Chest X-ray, AP view. Patient: 60 years old, sex M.
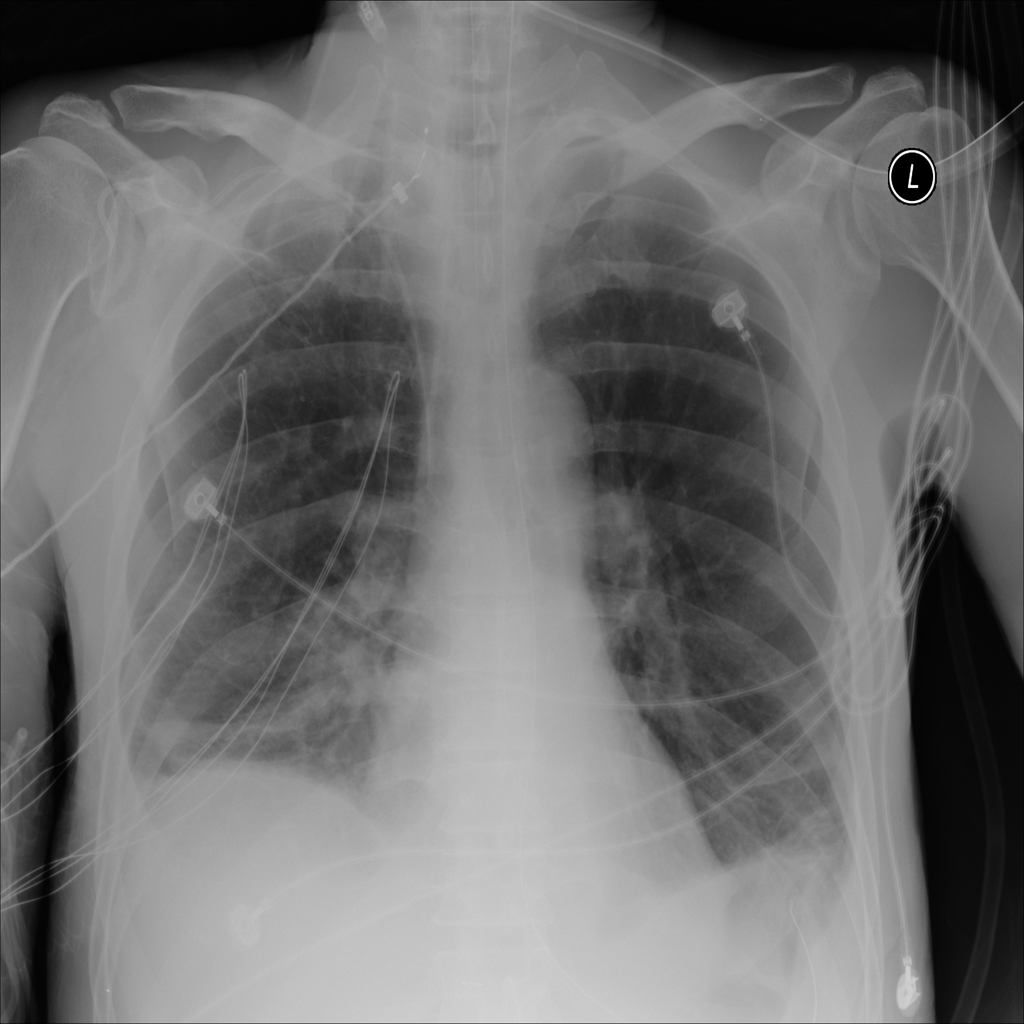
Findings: Atelectasis